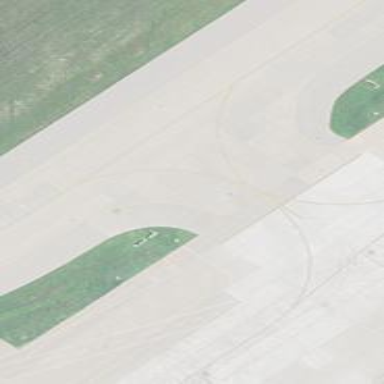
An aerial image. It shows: Image of taxiway at airport.